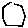
Label: hexagon